Brain MRI study timepoint: preop
T1CE (contrast-enhanced T1) slice:
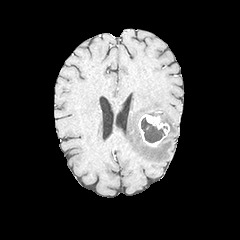
T2-FLAIR slice:
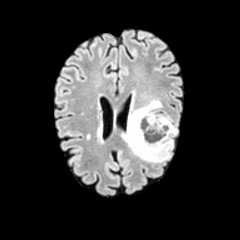